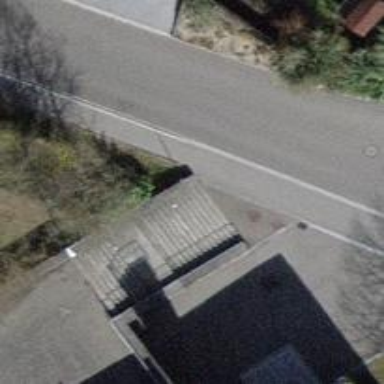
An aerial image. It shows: Road with steps.